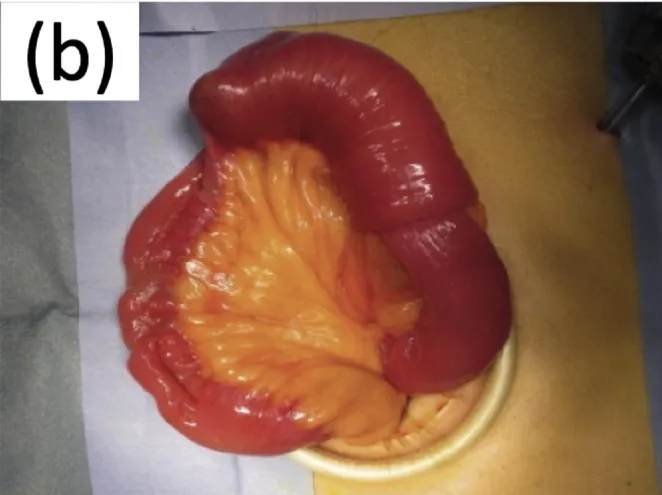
Laparoscopy shows intussusception at the jejunum, 60 cm from the Treitz ligament.
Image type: medical_photograph (other_medical_photograph)